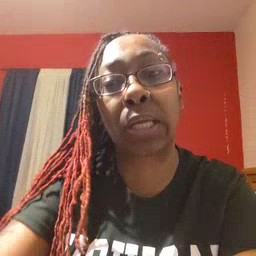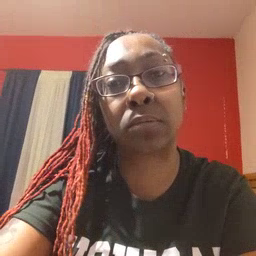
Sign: red